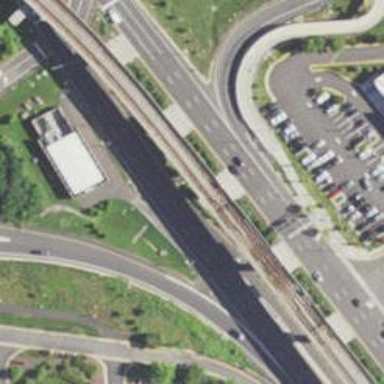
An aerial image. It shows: Bridge with electrified rails.